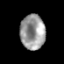
Tissue: prostate
Cell type: Epithelial cells
Senescence score: 0.3388
Nuclear area (px): 848
Mean DAPI intensity: 154.173